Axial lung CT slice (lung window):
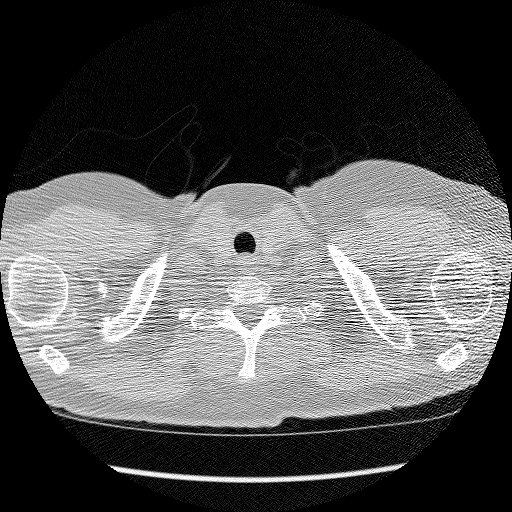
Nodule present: no